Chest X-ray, AP view. Patient: 50 years old, sex M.
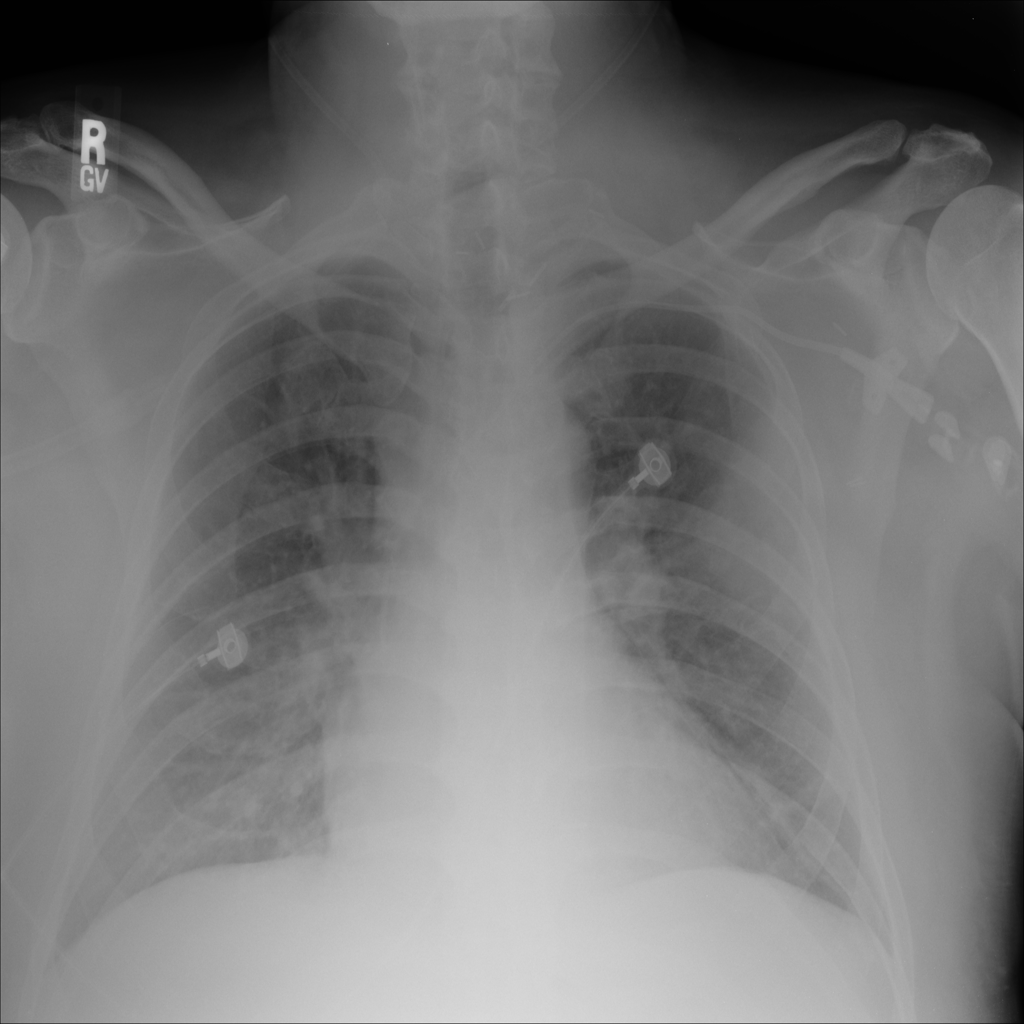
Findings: No Finding